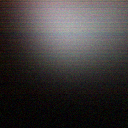
Screen state: off